Question: I want to create a list of songs using a listbox, but I got an issue with the layout.
Currently I use the following xaml:
'''
<ListBox x:Name="lstHistory" HorizontalAlignment="Stretch" Margin="12,284,0,90" Width="460">
<ListBox.ItemTemplate>
<DataTemplate>
<StackPanel Orientation="Horizontal" HorizontalAlignment="Stretch">
<StackPanel Orientation="Horizontal">
<Image Margin="5" VerticalAlignment="top" Source="{Binding Image}" />
</StackPanel>
<StackPanel Orientation="Vertical" VerticalAlignment="Stretch" HorizontalAlignment="Stretch">
<TextBlock Margin="8"
TextWrapping="Wrap"
VerticalAlignment="Top"
HorizontalAlignment="Left"
Text="{Binding Name}" />
<TextBlock Margin="8"
VerticalAlignment="Top"
HorizontalAlignment="Left"
Text="{Binding Artist}" />
<TextBlock Margin="8,0,8,8"
VerticalAlignment="Bottom"
HorizontalAlignment="Right" Text="{Binding Time}" Opacity="0.25" />
</StackPanel>
</StackPanel>
</DataTemplate>
</ListBox.ItemTemplate>
</ListBox>
'''
I would like to have the time on the far right bottom corner of the list item, but every time it ends up in the middle of the screen.
This is an example of what I get:

Can anyone tell me how to get the time there?
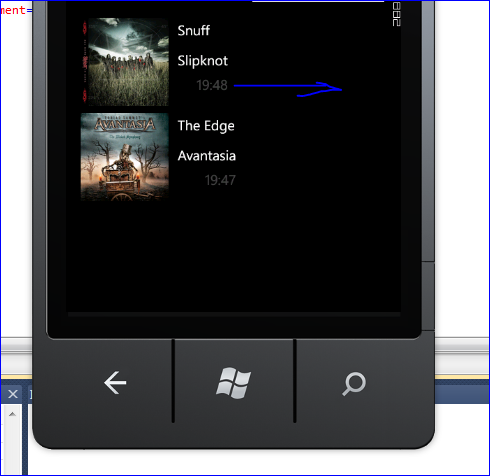
Answer: 'HorizontalAlignment="Stretch"' won't work on a StackPanel. You should set an explicit Width (probably 432) instead.
Also, the Image doesn't need to be in a StackPanel all by itself.